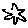
Label: star